Interaction volume radius: 5 \u00c5
Interaction volume height: 10 \u00c5
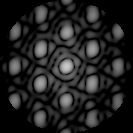
Disorder parameter: 0.1761